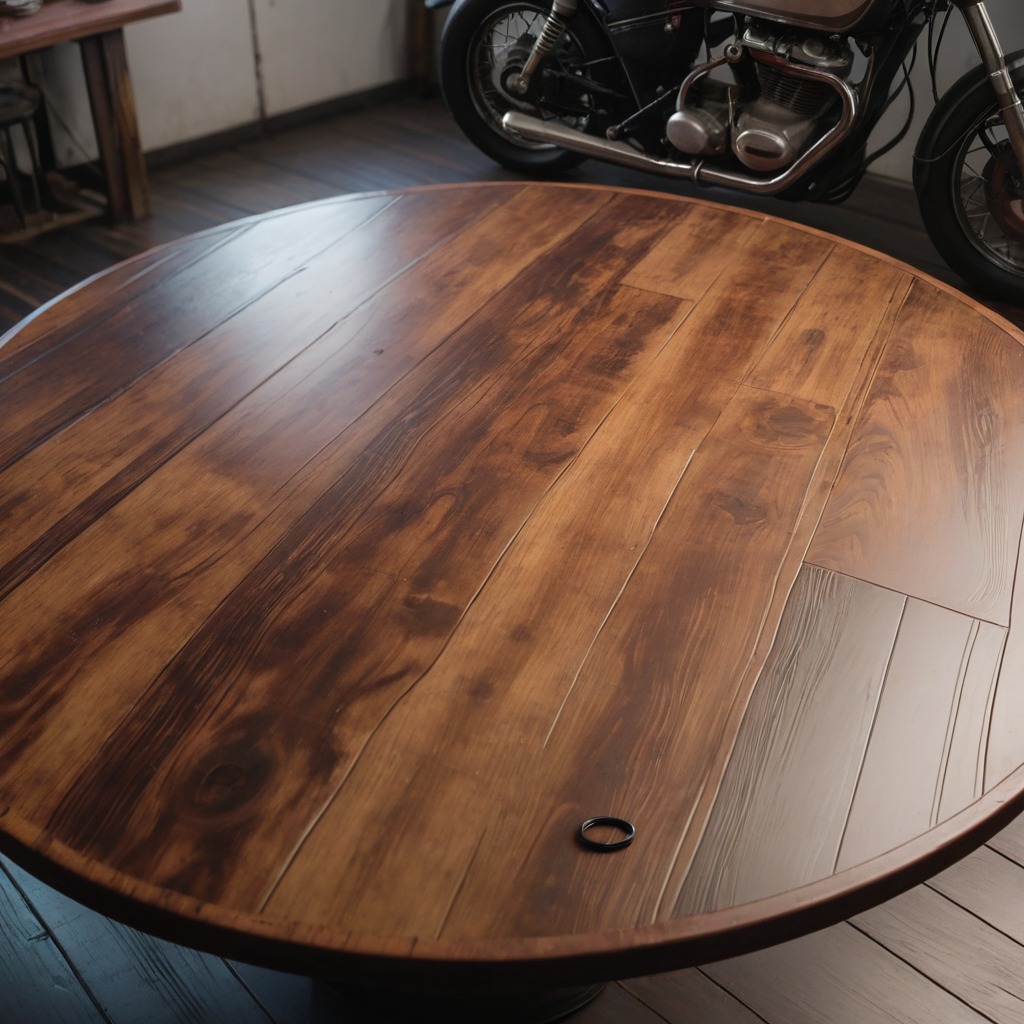
A rubber O-ring lies on the oil-spilled wooden table in a vintage motorcycle garage.